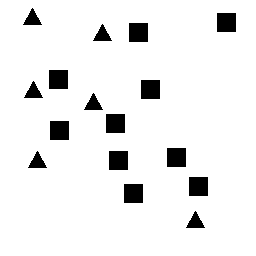
Squares: 10
Triangles: 6
Stars: 0
Total shapes: 16